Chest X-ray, PA view. Patient: 57 years old, sex F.
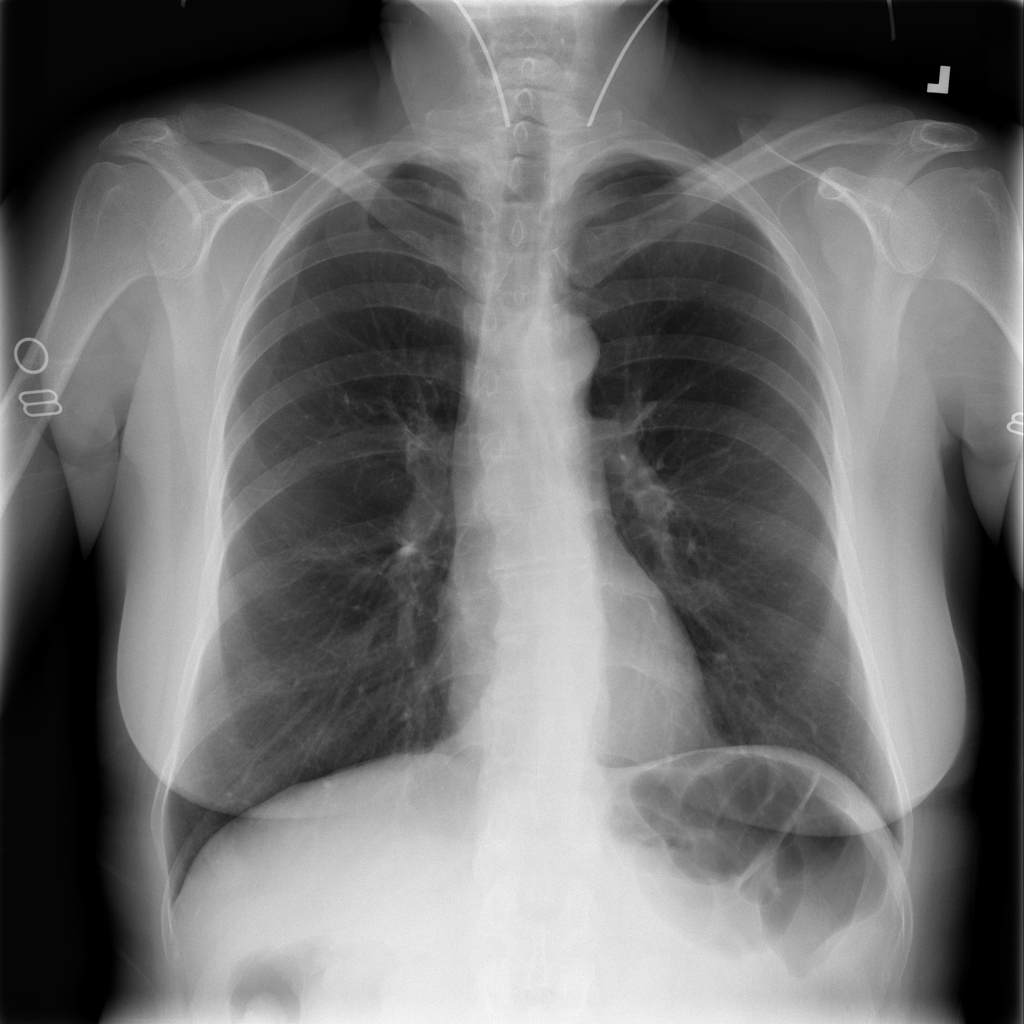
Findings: No Finding